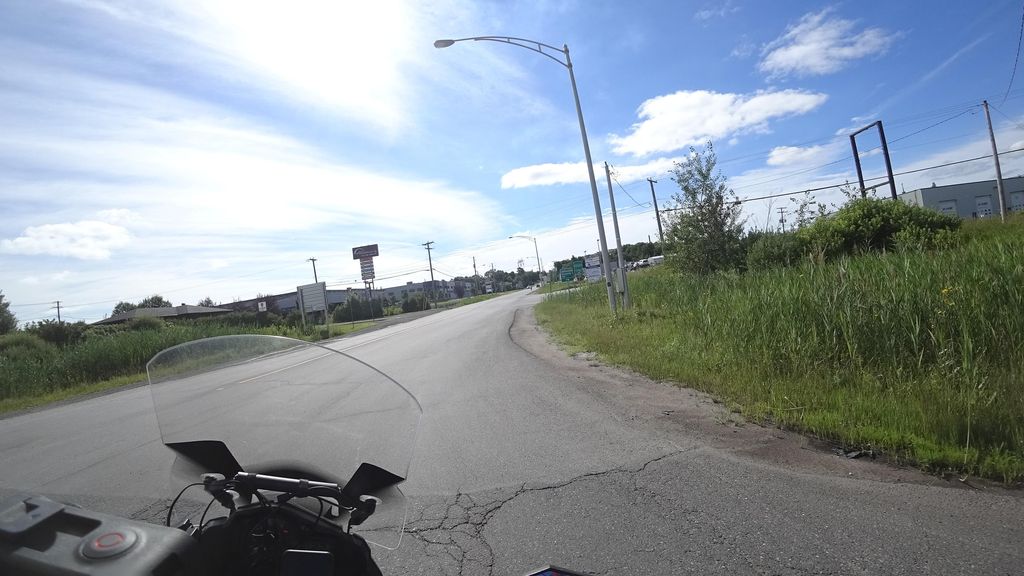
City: quebec_city